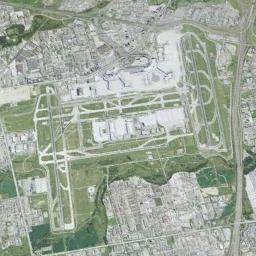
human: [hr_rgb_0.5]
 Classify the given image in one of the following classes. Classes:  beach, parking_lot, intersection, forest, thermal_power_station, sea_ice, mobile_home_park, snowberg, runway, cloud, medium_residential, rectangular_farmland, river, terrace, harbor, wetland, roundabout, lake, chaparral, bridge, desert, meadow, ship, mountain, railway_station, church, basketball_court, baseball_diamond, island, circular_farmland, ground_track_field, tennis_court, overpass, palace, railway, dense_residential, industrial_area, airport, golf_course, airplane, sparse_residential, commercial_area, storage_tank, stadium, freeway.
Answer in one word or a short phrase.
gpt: airport